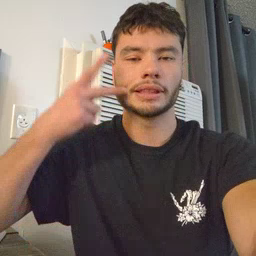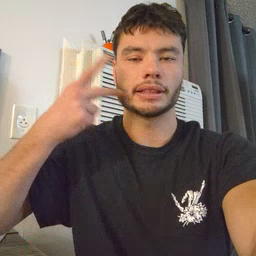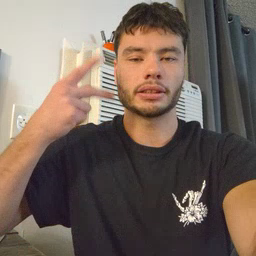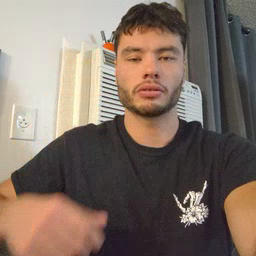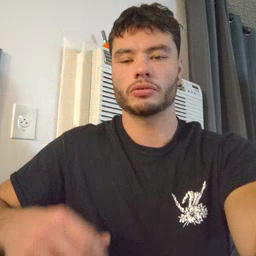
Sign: kitty